Field crop: maize
Growth stage: 1
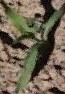
Species: maize